Question: I have set up Mondrian on JBoss and it works fine when running an MDX statement via the Olap4J API. But when I set up Mondrian as XML/A server, I get the exception below (in the server console) when trying to connect with Warehouse Explorer (aka Rex) with the URL 'http://localhost:8080/olap/xmla'.
The error in Rex is:

This is my datasources.xml
'''
<DataSource>
<DataSourceName>Mondrian</DataSourceName>
<DataSourceDescription>Mondrian XMLA</DataSourceDescription>
<URL>http://localhost:8080/olap/xmla</URL>
<DataSourceInfo>Provider=mondrian;Jdbc=jdbc:mysql://localhost:3306/foodmart;JdbcUser=uuuuu;JdbcPassword=pppp;JdbcDrivers=com.mysql.jdbc.Driver;</DataSourceInfo>
<ProviderName>Mondrian</ProviderName>
<ProviderType>MDP</ProviderType>
<AuthenticationMode>Unauthenticated</AuthenticationMode>
<Catalogs>
<Catalog name="FoodMart">
<Definition>/WEB-INF/FoodMart.xml</Definition>
</Catalog>
</Catalogs>
</DataSource>
'''
And this is the exception:
mondrian.olap.MondrianException:
at mondrian.resource.MondrianResource$_Def1.ex(MondrianResource.java:994) [mondrian-3.9.0.0-213.jar:]
at mondrian.rolap.RolapSchemaPool.getSchemaContent(RolapSchemaPool.java:268) [mondrian-3.9.0.0-213.jar:]
at mondrian.rolap.RolapSchemaPool.get(RolapSchemaPool.java:135) [mondrian-3.9.0.0-213.jar:]
at mondrian.rolap.RolapSchemaPool.get(RolapSchemaPool.java:67) [mondrian-3.9.0.0-213.jar:]
at mondrian.rolap.RolapConnection.(RolapConnection.java:161) [mondrian-3.9.0.0-213.jar:]
at mondrian.rolap.RolapConnection.(RolapConnection.java:91) [mondrian-3.9.0.0-213.jar:]
at mondrian.olap.DriverManager.getConnection(DriverManager.java:113) [mondrian-3.9.0.0-213.jar:3.9.0.0-213]
at mondrian.olap.DriverManager.getConnection(DriverManager.java:69) [mondrian-3.9.0.0-213.jar:3.9.0.0-213]
at mondrian.olap4j.MondrianOlap4jConnection.(MondrianOlap4jConnection.java:162) [mondrian-3.9.0.0-213.jar:]
at mondrian.olap4j.FactoryJdbc4Plus$AbstractConnection.(FactoryJdbc4Plus.java:323) [mondrian-3.9.0.0-213.jar:]
at mondrian.olap4j.FactoryJdbc41Impl$MondrianOlap4jConnectionJdbc41.(FactoryJdbc41Impl.java:118) [mondrian-3.9.0.0-213.jar:]
at mondrian.olap4j.FactoryJdbc41Impl.newConnection(FactoryJdbc41Impl.java:32) [mondrian-3.9.0.0-213.jar:]
at mondrian.olap4j.MondrianOlap4jDriver.connect(MondrianOlap4jDriver.java:134) [mondrian-3.9.0.0-213.jar:]
at java.sql.DriverManager.getConnection(DriverManager.java:571) [rt.jar:1.7.0_71]
at java.sql.DriverManager.getConnection(DriverManager.java:187) [rt.jar:1.7.0_71]
at mondrian.server.FileRepository.getConnection(FileRepository.java:178) [mondrian-3.9.0.0-213.jar:3.9.0.0-213]
at mondrian.server.FileRepository.getConnection(FileRepository.java:129) [mondrian-3.9.0.0-213.jar:3.9.0.0-213]
at mondrian.server.MondrianServerImpl.getConnection(MondrianServerImpl.java:264) [mondrian-3.9.0.0-213.jar:3.9.0.0-213]
at mondrian.xmla.XmlaHandler.getConnection(XmlaHandler.java:2945) [mondrian-3.9.0.0-213.jar:]
at mondrian.xmla.XmlaHandler.getConnection(XmlaHandler.java:177) [mondrian-3.9.0.0-213.jar:]
at mondrian.xmla.Rowset.populate(Rowset.java:219) [mondrian-3.9.0.0-213.jar:]
at mondrian.xmla.Rowset.unparse(Rowset.java:194) [mondrian-3.9.0.0-213.jar:]
at mondrian.xmla.XmlaHandler.discover(XmlaHandler.java:2867) [mondrian-3.9.0.0-213.jar:]
at mondrian.xmla.XmlaHandler.process(XmlaHandler.java:671) [mondrian-3.9.0.0-213.jar:]
at mondrian.xmla.impl.DefaultXmlaServlet.handleSoapBody(DefaultXmlaServlet.java:507) [mondrian-3.9.0.0-213.jar:]
at mondrian.xmla.XmlaServlet.doPost(XmlaServlet.java:318) [mondrian-3.9.0.0-213.jar:]
at javax.servlet.http.HttpServlet.service(HttpServlet.java:754) [jboss-servlet-api_3.0_spec-1.0.0.Final.jar:1.0.0.Final]
at javax.servlet.http.HttpServlet.service(HttpServlet.java:847) [jboss-servlet-api_3.0_spec-1.0.0.Final.jar:1.0.0.Final]
at org.apache.catalina.core.ApplicationFilterChain.internalDoFilter(ApplicationFilterChain.java:329) [jbossweb-7.0.13.Final.jar:]
at org.apache.catalina.core.ApplicationFilterChain.doFilter(ApplicationFilterChain.java:248) [jbossweb-7.0.13.Final.jar:]
at org.apache.catalina.core.StandardWrapperValve.invoke(StandardWrapperValve.java:275) [jbossweb-7.0.13.Final.jar:]
at org.apache.catalina.core.StandardContextValve.invoke(StandardContextValve.java:161) [jbossweb-7.0.13.Final.jar:]
at org.jboss.as.jpa.interceptor.WebNonTxEmCloserValve.invoke(WebNonTxEmCloserValve.java:50) [jboss-as-jpa-7.1.1.Final.jar:7.1.1.Final]
at org.jboss.as.web.security.SecurityContextAssociationValve.invoke(SecurityContextAssociationValve.java:153) [jboss-as-web-7.1.1.Final.jar:7.1.1.Final]
at org.apache.catalina.core.StandardHostValve.invoke(StandardHostValve.java:155) [jbossweb-7.0.13.Final.jar:]
at org.apache.catalina.valves.ErrorReportValve.invoke(ErrorReportValve.java:102) [jbossweb-7.0.13.Final.jar:]
at org.apache.catalina.core.StandardEngineValve.invoke(StandardEngineValve.java:109) [jbossweb-7.0.13.Final.jar:]
at org.apache.catalina.connector.CoyoteAdapter.service(CoyoteAdapter.java:368) [jbossweb-7.0.13.Final.jar:]
at org.apache.coyote.http11.Http11Processor.process(Http11Processor.java:877) [jbossweb-7.0.13.Final.jar:]
at org.apache.coyote.http11.Http11Protocol$Http11ConnectionHandler.process(Http11Protocol.java:671) [jbossweb-7.0.13.Final.jar:]
at org.apache.tomcat.util.net.JIoEndpoint$Worker.run(JIoEndpoint.java:930) [jbossweb-7.0.13.Final.jar:]
at java.lang.Thread.run(Thread.java:745) [rt.jar:1.7.0_71]
at mondrian.xmla.XmlaHandler.discover(XmlaHandler.java:2873) [mondrian-3.9.0.0-213.jar:]
at mondrian.xmla.XmlaHandler.process(XmlaHandler.java:671) [mondrian-3.9.0.0-213.jar:]
at mondrian.xmla.impl.DefaultXmlaServlet.handleSoapBody(DefaultXmlaServlet.java:507) [mondrian-3.9.0.0-213.jar:]
at mondrian.xmla.XmlaServlet.doPost(XmlaServlet.java:318) [mondrian-3.9.0.0-213.jar:]
at javax.servlet.http.HttpServlet.service(HttpServlet.java:754) [jboss-servlet-api_3.0_spec-1.0.0.Final.jar:1.0.0.Final]
at javax.servlet.http.HttpServlet.service(HttpServlet.java:847) [jboss-servlet-api_3.0_spec-1.0.0.Final.jar:1.0.0.Final]
at org.apache.catalina.core.ApplicationFilterChain.internalDoFilter(ApplicationFilterChain.java:329) [jbossweb-7.0.13.Final.jar:]
at org.apache.catalina.core.ApplicationFilterChain.doFilter(ApplicationFilterChain.java:248) [jbossweb-7.0.13.Final.jar:]
at org.apache.catalina.core.StandardWrapperValve.invoke(StandardWrapperValve.java:275) [jbossweb-7.0.13.Final.jar:]
at org.apache.catalina.core.StandardContextValve.invoke(StandardContextValve.java:161) [jbossweb-7.0.13.Final.jar:]
at org.jboss.as.jpa.interceptor.WebNonTxEmCloserValve.invoke(WebNonTxEmCloserValve.java:50) [jboss-as-jpa-7.1.1.Final.jar:7.1.1.Final]
at org.jboss.as.web.security.SecurityContextAssociationValve.invoke(SecurityContextAssociationValve.java:153) [jboss-as-web-7.1.1.Final.jar:7.1.1.Final]
at org.apache.catalina.core.StandardHostValve.invoke(StandardHostValve.java:155) [jbossweb-7.0.13.Final.jar:]
at org.apache.catalina.valves.ErrorReportValve.invoke(ErrorReportValve.java:102) [jbossweb-7.0.13.Final.jar:]
at org.apache.catalina.core.StandardEngineValve.invoke(StandardEngineValve.java:109) [jbossweb-7.0.13.Final.jar:]
at org.apache.catalina.connector.CoyoteAdapter.service(CoyoteAdapter.java:368) [jbossweb-7.0.13.Final.jar:]
at org.apache.coyote.http11.Http11Processor.process(Http11Processor.java:877) [jbossweb-7.0.13.Final.jar:]
at org.apache.coyote.http11.Http11Protocol$Http11ConnectionHandler.process(Http11Protocol.java:671) [jbossweb-7.0.13.Final.jar:]
at org.apache.tomcat.util.net.JIoEndpoint$Worker.run(JIoEndpoint.java:930) [jbossweb-7.0.13.Final.jar:]
at java.lang.Thread.run(Thread.java:745) [rt.jar:1.7.0_71]
at mondrian.resource.MondrianResource$_Def0.ex(MondrianResource.java:974) [mondrian-3.9.0.0-213.jar:]
at mondrian.olap.Util.newInternal(Util.java:2397) [mondrian-3.9.0.0-213.jar:3.9.0.0-213]
at mondrian.olap.Util.newError(Util.java:2412) [mondrian-3.9.0.0-213.jar:3.9.0.0-213]
at mondrian.server.FileRepository.getConnection(FileRepository.java:143) [mondrian-3.9.0.0-213.jar:3.9.0.0-213]
at mondrian.server.MondrianServerImpl.getConnection(MondrianServerImpl.java:264) [mondrian-3.9.0.0-213.jar:3.9.0.0-213]
at mondrian.xmla.XmlaHandler.getConnection(XmlaHandler.java:2945) [mondrian-3.9.0.0-213.jar:]
at mondrian.xmla.XmlaHandler.getConnection(XmlaHandler.java:177) [mondrian-3.9.0.0-213.jar:]
at mondrian.xmla.Rowset.populate(Rowset.java:219) [mondrian-3.9.0.0-213.jar:]
at mondrian.xmla.Rowset.unparse(Rowset.java:194) [mondrian-3.9.0.0-213.jar:]
at mondrian.xmla.XmlaHandler.discover(XmlaHandler.java:2867) [mondrian-3.9.0.0-213.jar:]
... 19 more
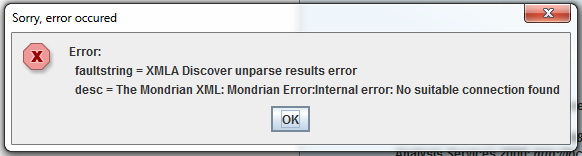
Answer: This is how I fixed this problem: you have to add Catalog to DataSourceInfo (in addition to the 'Catalog' element):
Provider=mondrian;Jdbc=jdbc:mysql://localhost:3306/foodmart;JdbcUser=uuuuu;JdbcPassword=ppppp;JdbcDrivers=com.mysql.jdbc.Driver;